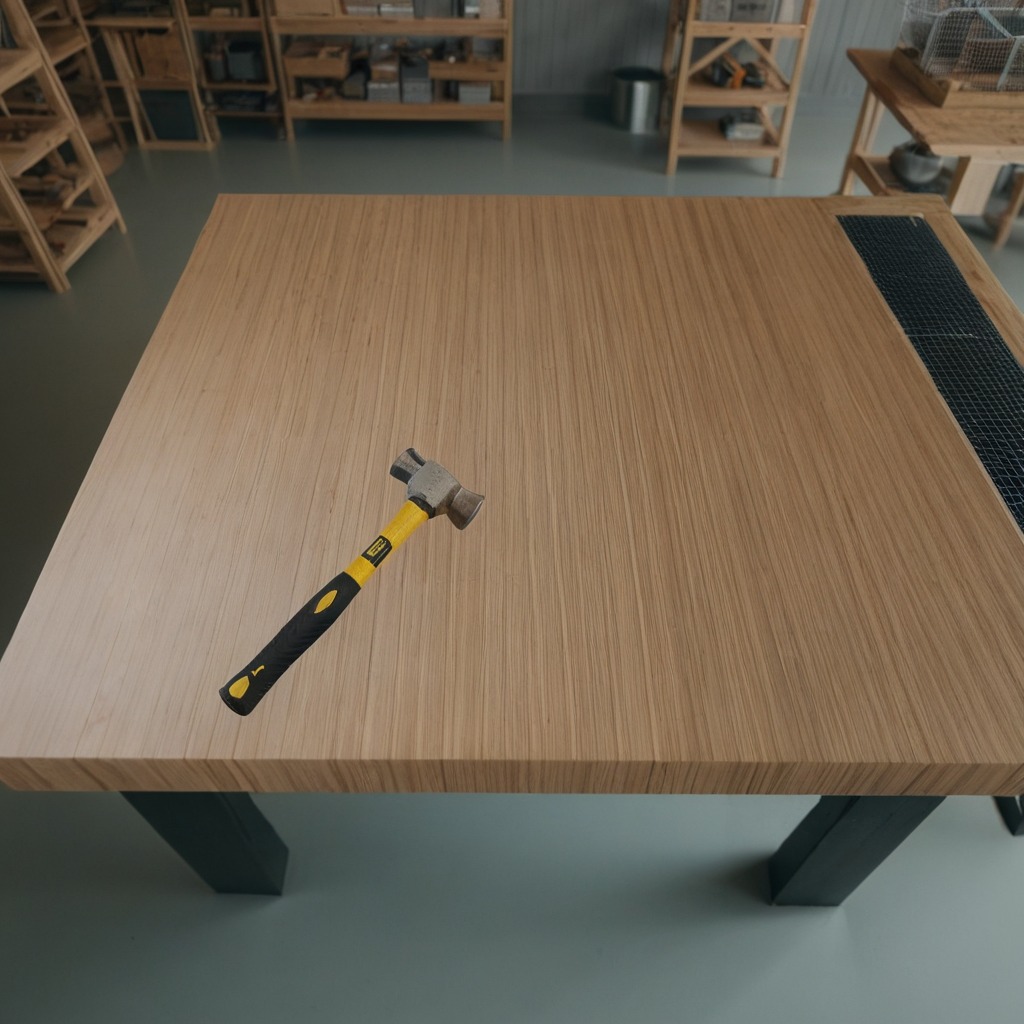
A hammer lies on the workbench inside a coastal fishing gear workshop.